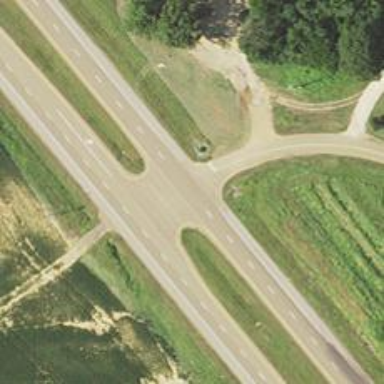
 surfaced with asphalt. It is classified as trunk highway."